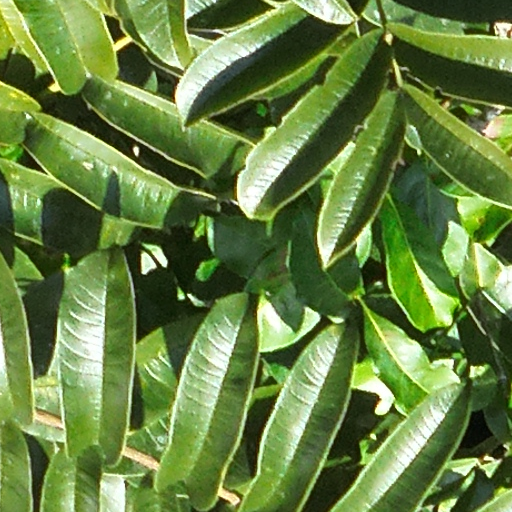
Species: Trattinnickia aspera
GBIF accepted scientific name: Trattinnickia aspera
Crown area (m\u00b2): 192.98